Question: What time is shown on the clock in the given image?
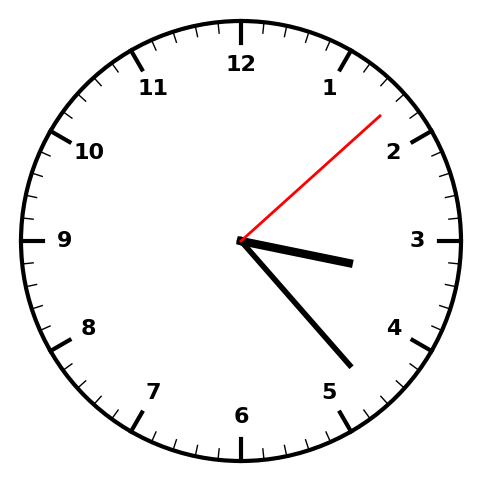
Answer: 03:23:08